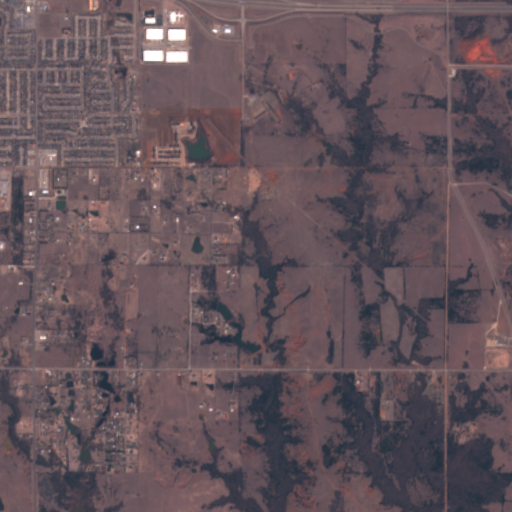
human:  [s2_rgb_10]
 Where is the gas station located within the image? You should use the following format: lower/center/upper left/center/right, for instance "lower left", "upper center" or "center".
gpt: The gas station is located in the upper left of the image.
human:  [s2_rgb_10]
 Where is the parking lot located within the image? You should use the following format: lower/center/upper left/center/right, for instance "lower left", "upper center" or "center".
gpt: The parking lot is located in the upper of the image.
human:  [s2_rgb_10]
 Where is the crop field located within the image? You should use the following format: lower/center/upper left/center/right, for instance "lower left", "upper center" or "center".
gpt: There is no crop field in the image.